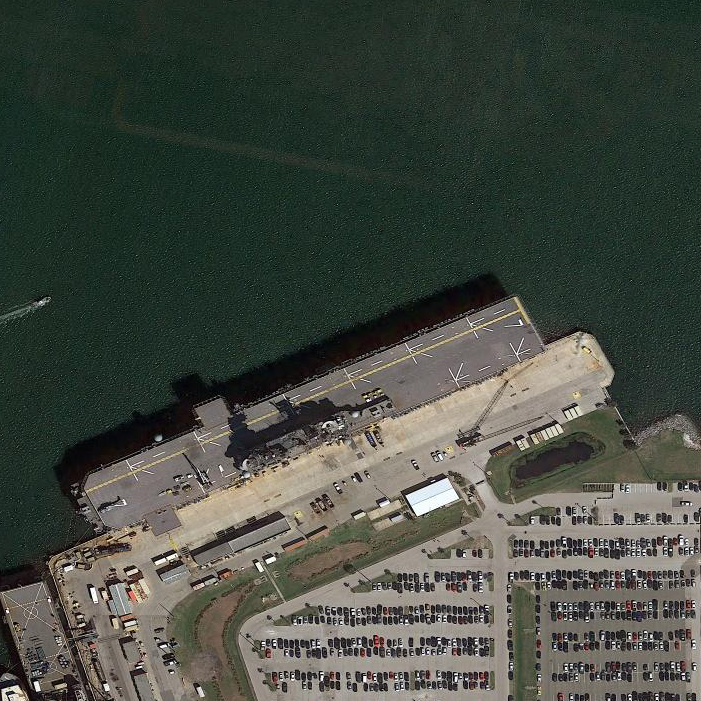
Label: assault